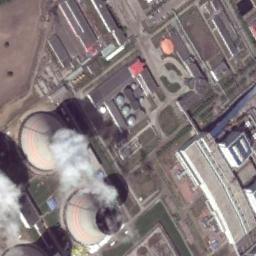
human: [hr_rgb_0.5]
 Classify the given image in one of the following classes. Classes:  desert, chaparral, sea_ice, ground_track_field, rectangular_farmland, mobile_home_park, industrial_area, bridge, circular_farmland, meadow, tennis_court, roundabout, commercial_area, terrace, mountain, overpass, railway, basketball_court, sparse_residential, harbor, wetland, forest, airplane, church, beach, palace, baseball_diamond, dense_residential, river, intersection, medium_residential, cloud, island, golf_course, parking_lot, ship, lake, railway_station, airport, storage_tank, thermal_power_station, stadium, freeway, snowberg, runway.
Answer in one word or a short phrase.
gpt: thermal_power_station